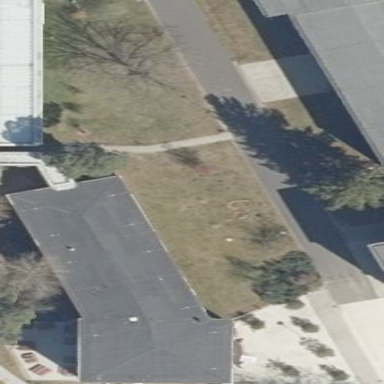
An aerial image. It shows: School building.